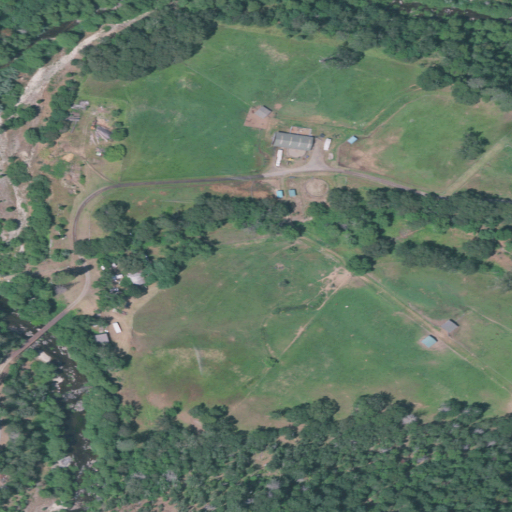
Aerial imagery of valley in Oregon named Sypher Gulch containing pasture, evergreen forest, woody wetlands, open development, shrub, mixed forest, and low intensity development